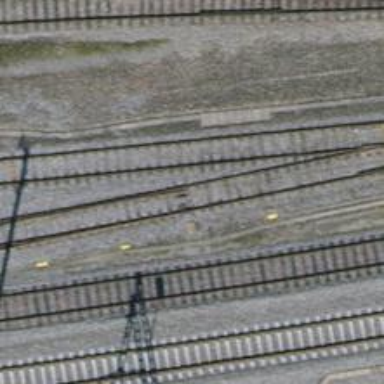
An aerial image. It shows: Railway switch.